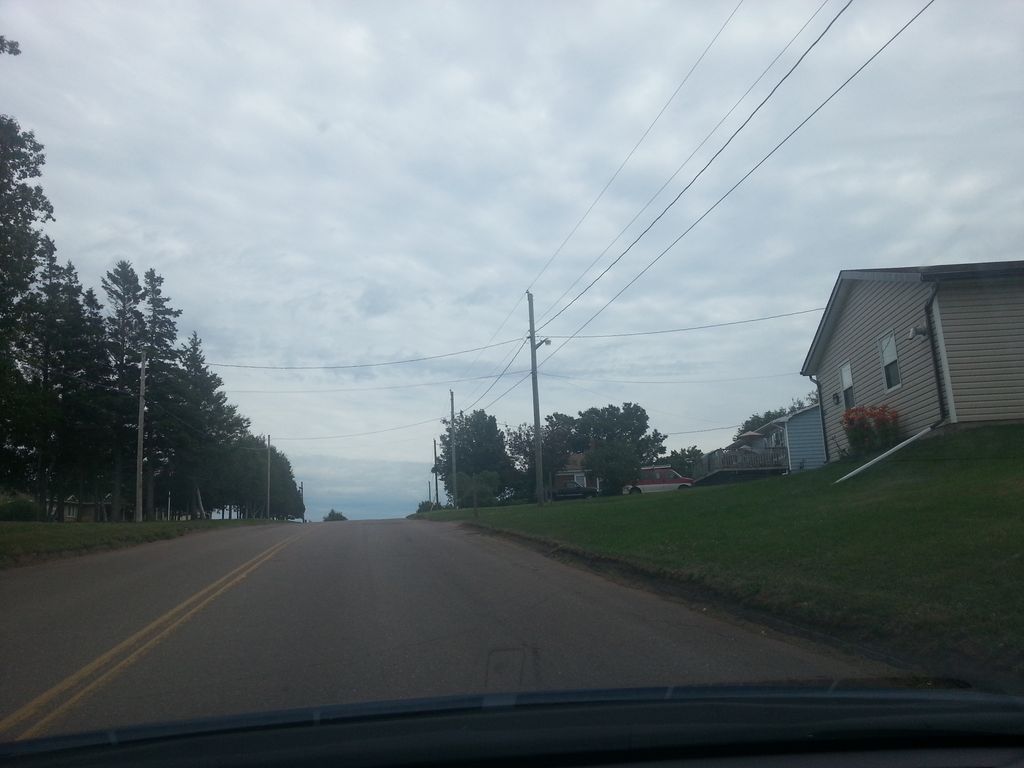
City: charlottetown